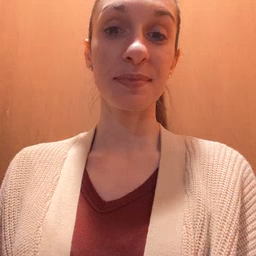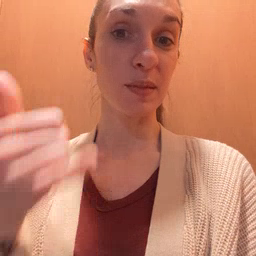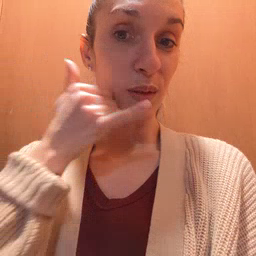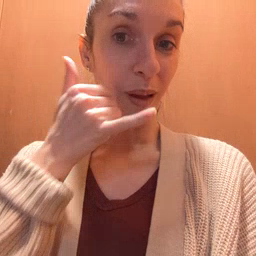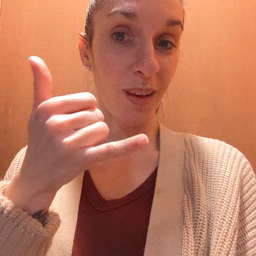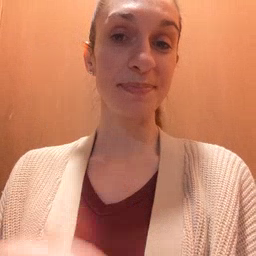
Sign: callonphone